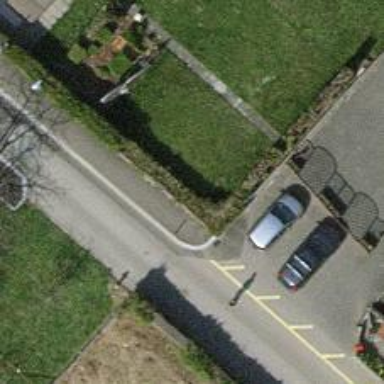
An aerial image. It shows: Hedge barrier.